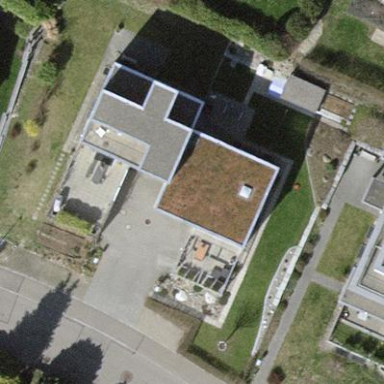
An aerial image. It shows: Terrace building.